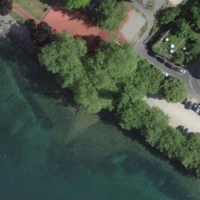
EUNIS habitat code: 54
Species observed at this site:
Tachybaptus ruficollis
Certhia brachydactyla
Corvus corone
Podiceps cristatus
Fulica atra
Falco subbuteo
Emberiza cirlus
Buteo buteo
Jynx torquilla
Sylvia atricapilla
Chroicocephalus ridibundus
Phylloscopus collybita
Pernis apivorus
Larus michahellis
Cygnus olor
Geranium robertianum
Erithacus rubecula
Pica pica
Phoenicurus ochruros
Columba livia
Falco tinnunculus
Corvus corax
Tanacetum vulgare
Motacilla cinerea
Cyanistes caeruleus
Anas platyrhynchos
Sturnus vulgaris
Troglodytes troglodytes
Chloris chloris
Aythya ferina
Linaria cannabina
Corvus frugilegus
Larus canus
Aythya fuligula
Passer domesticus
Fringilla coelebs
Carduelis carduelis
Turdus merula
Passer montanus
Columba palumbus
Phalacrocorax carbo
Mareca strepera
Parus major
Hirundo rustica
Mergus merganser
Milvus migrans
Sterna hirundo
Milvus milvus
Cinclus cinclus
Motacilla alba
Delichon urbicum